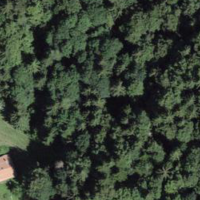
EUNIS habitat code: 44
Species observed at this site:
Corylus avellana